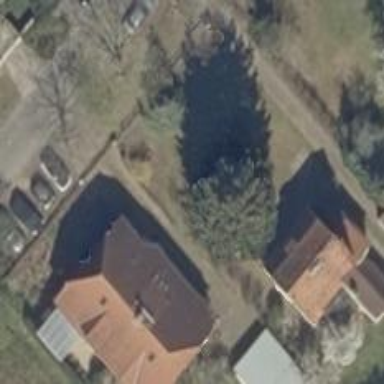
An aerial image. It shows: Detached building.